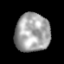
Tissue: lung
Cell type: T cells
Senescence score: 0.2288
Nuclear area (px): 1317
Mean DAPI intensity: 163.195